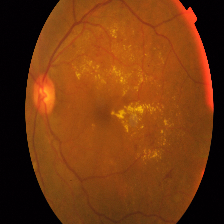
Diabetic retinopathy grade: Proliferative DR